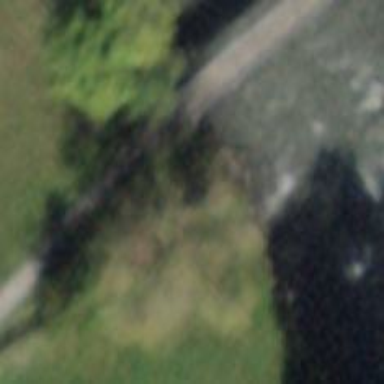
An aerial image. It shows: Footway bridge with unpaved surface.